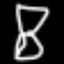
Label: hourglass